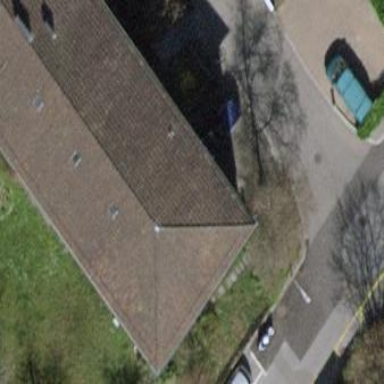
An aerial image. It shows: Building with tile roof.